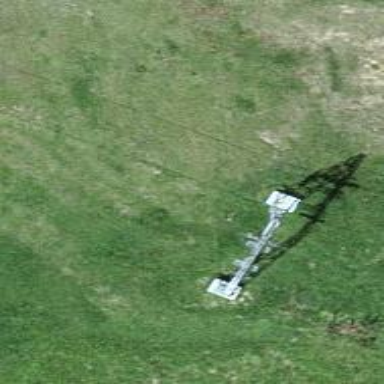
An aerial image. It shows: Pylon for aerialway.